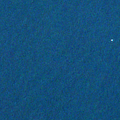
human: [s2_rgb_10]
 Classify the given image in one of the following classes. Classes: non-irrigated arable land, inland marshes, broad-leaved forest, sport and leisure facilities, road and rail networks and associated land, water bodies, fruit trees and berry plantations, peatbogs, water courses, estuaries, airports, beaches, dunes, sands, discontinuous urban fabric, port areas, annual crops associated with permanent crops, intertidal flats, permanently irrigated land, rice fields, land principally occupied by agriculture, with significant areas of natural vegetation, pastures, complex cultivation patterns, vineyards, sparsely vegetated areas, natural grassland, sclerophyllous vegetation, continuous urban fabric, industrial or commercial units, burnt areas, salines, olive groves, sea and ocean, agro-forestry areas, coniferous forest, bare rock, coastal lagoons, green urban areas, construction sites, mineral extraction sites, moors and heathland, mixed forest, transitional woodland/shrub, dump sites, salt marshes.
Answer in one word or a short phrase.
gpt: sea and ocean